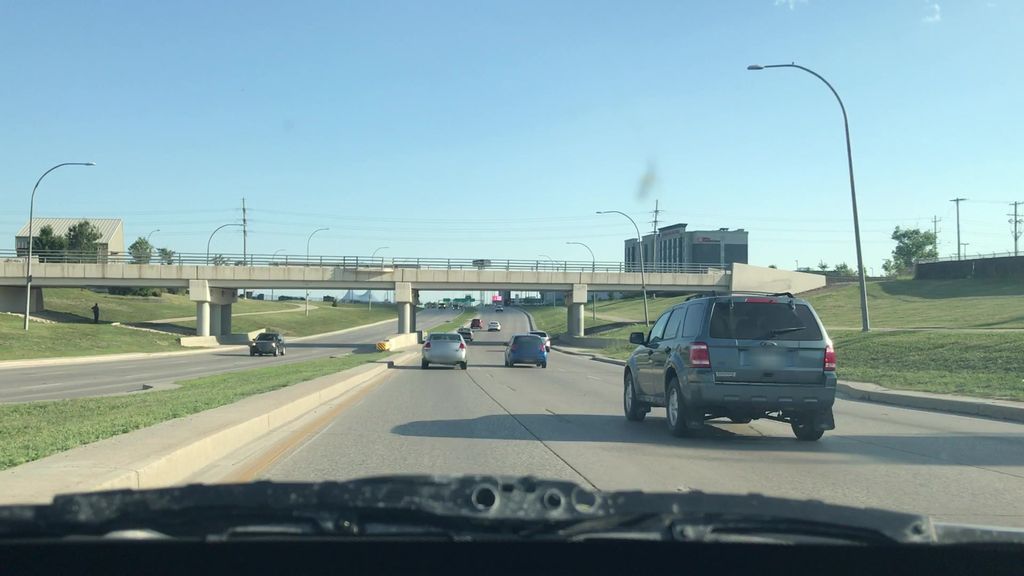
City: winnipeg